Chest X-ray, PA view. Patient: 20 years old, sex M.
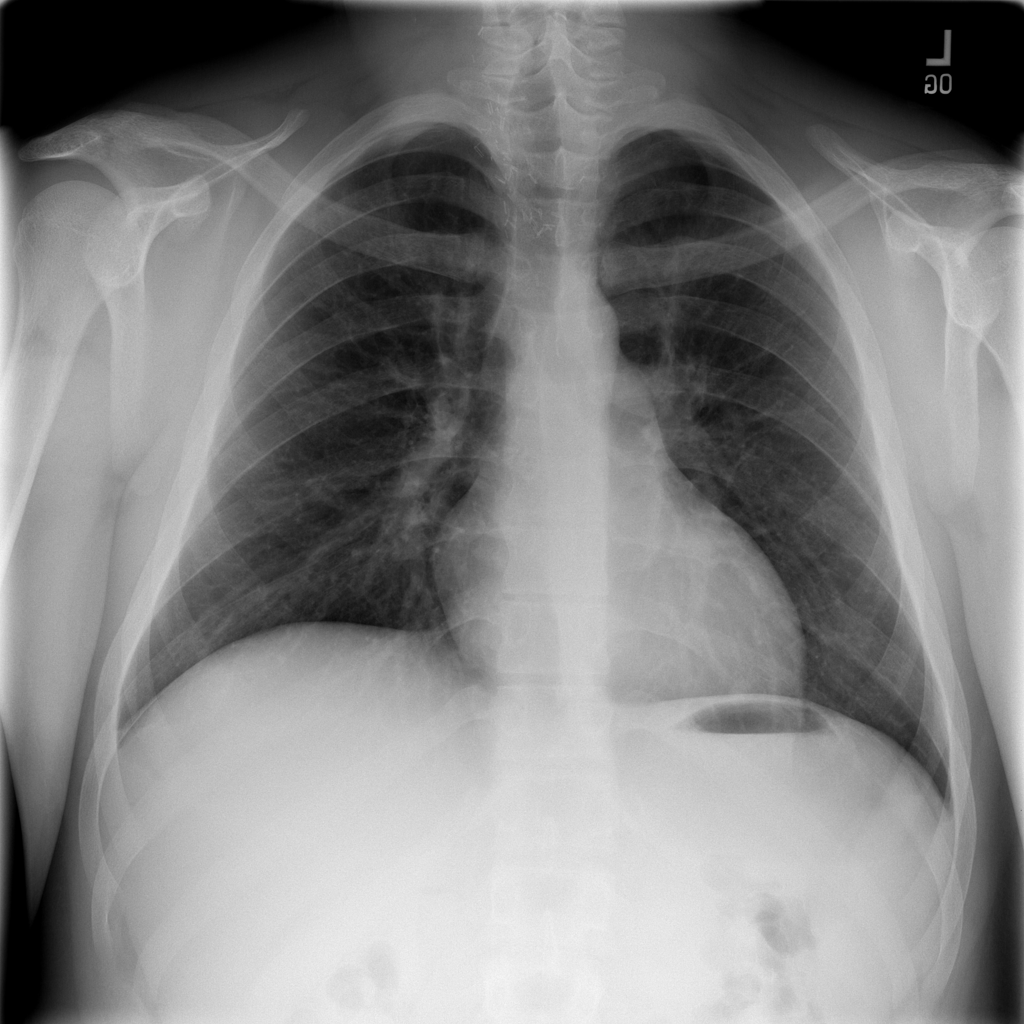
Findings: No Finding